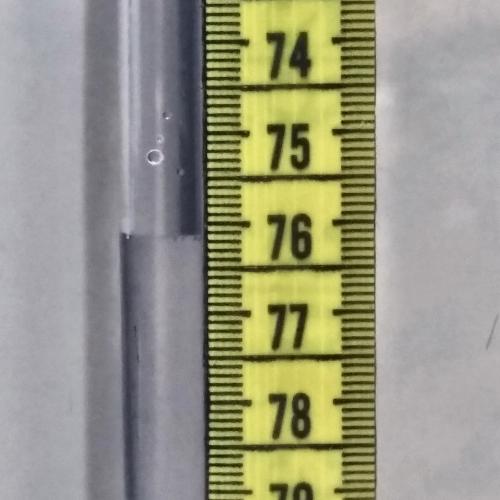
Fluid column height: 76.1 cm